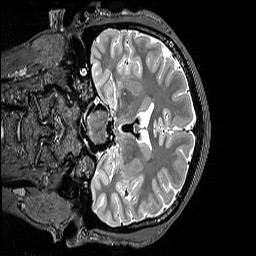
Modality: T2w
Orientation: coronal
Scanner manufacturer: siemens
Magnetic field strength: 3 T
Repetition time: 3.2 s
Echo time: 0.565 s